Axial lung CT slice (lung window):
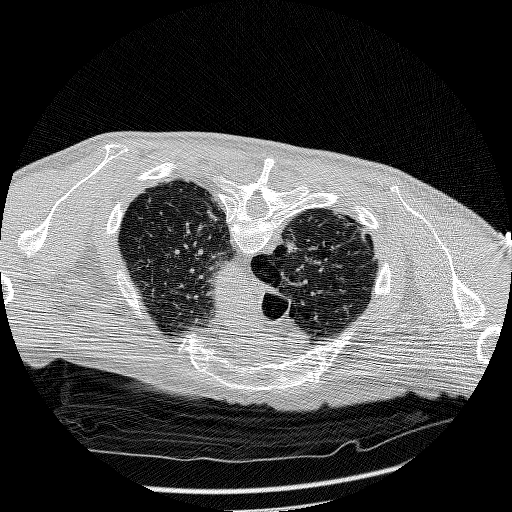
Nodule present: no